Question: I'm trying to extract the second link under the description tag. I have written the following code, but it looks really messy with freads and substrings (just to get it to work). Is there any cleaner way to accomplish this?

> magic(Url)->Tag = ".xml",inets:start(),{ ok, {Status, Headers, Body }} = httpc:request(Url ++ Tag),{ Xml, Rest } = xmerl_scan:string(Body),{xmlObj , string , A } = xmerl_xpath:string("substring-after(substring-after(substring->before(//channel/item/description<URL>.
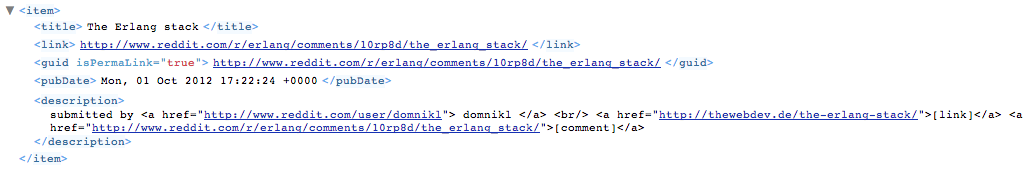
Answer: Not a perfect solution, but you may use such xpaths
'//channel/item/description[1]/text()[16]' and '//channel/item/description[1]/text()[24]'
extracted strings contains urls + quotes at the beginning, so you may use list matching syntax to cut off quotation marks: '[_|Url] = ...'
So use this: '[{_,_,_,_,[_|U1],_}] = xmerl_xpath:string("//channel/item/description[1]/text()[16]", Xml).' to bind U1 with first url.
Test in shell:
'''
11> [{_,_,_,_,[_|U1],_}] = xmerl_xpath:string("//channel/item/description[1]/text()[16]", Xml).
[{xmlText,[{description,5},{item,5},{channel,1},{rss,1}],
16,[],""http://www.reddit.com/user/escaped_reddit",text}]
12>
12> U1.
"http://www.reddit.com/user/escaped_reddit"
13>
13>
13> [{_,_,_,_,[_|U2],_}] = xmerl_xpath:string("//channel/item/description[1]/text()[24]", Xml).
[{xmlText,[{description,5},{item,5},{channel,1},{rss,1}],
24,[],
""http://www.reddit.com/r/erlang/comments/y62wf/how_to_use_ranch/",
text}]
14>
14> U2.
"http://www.reddit.com/r/erlang/comments/y62wf/how_to_use_ranch/"
'''